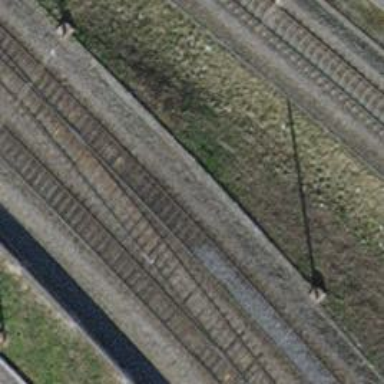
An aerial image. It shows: Siding railway line with electrified contact line for the trains.